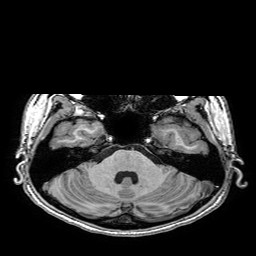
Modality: T1w
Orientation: coronal
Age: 24
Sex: female
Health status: healthy
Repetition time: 2.53 s
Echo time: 0.0034 s